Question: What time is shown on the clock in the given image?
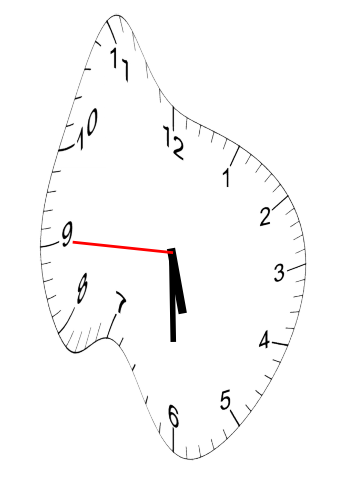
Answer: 05:29:45